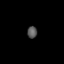
Tissue: lung
Cell type: Others
Senescence score: 0.2174
Nuclear area (px): 116
Mean DAPI intensity: 85.319